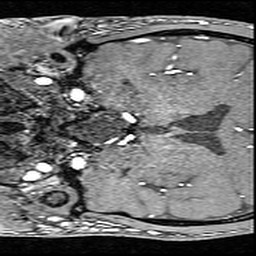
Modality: angio
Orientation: coronal
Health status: ill
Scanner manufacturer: siemens
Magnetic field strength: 3 T
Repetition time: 0.023 s
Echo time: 0.00418 s